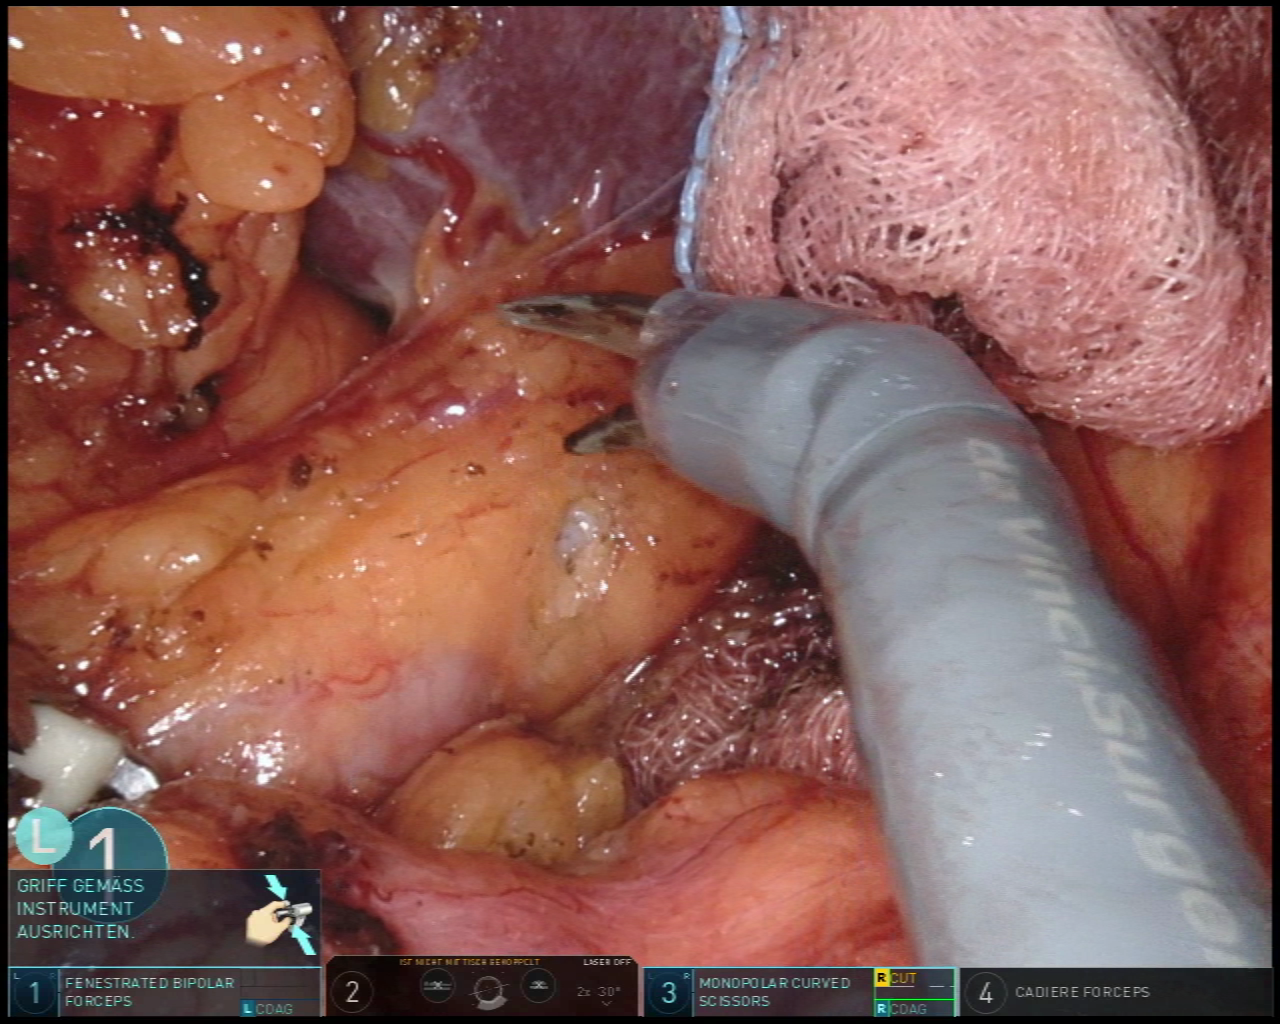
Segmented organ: spleen
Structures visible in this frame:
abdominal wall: no
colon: no
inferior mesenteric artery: no
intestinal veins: no
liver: no
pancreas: no
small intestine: no
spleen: yes
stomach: yes
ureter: no
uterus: no
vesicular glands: no